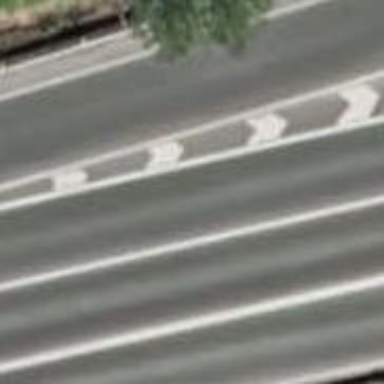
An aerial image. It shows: Trunk highway.